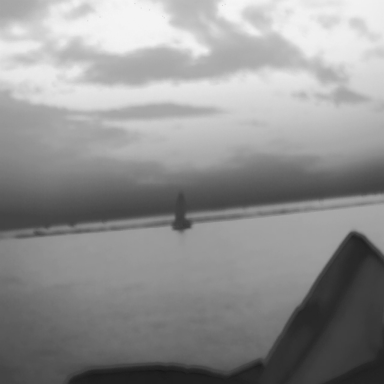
There is a sailboat in the infrared image.